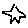
Label: star